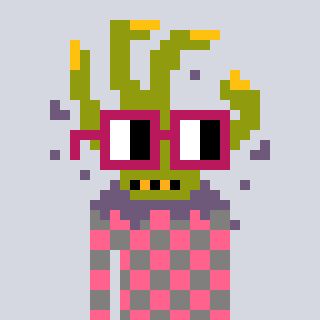
a pixel art character with square dark red glasses, a zombie-hand-shaped head and a bluegrey-colored body on a cool background